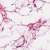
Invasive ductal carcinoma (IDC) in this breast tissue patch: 0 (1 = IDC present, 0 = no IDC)